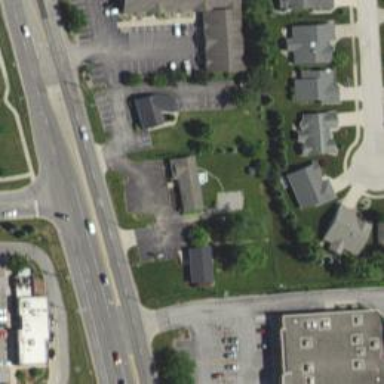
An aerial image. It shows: Veterinary facility.